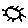
Label: sun